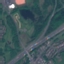
Land use / land cover class: Highway